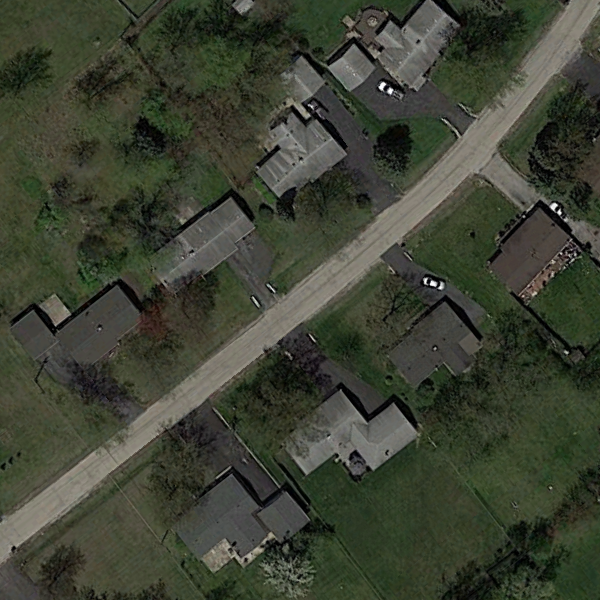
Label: MediumResidential